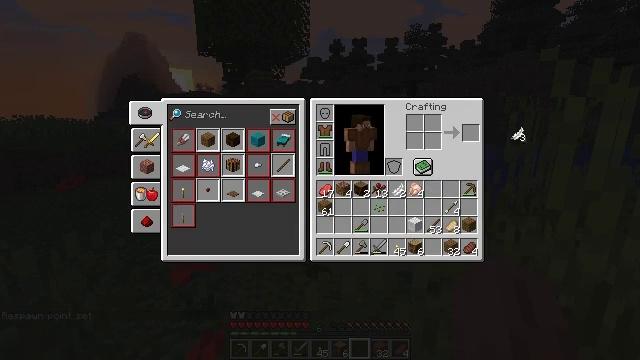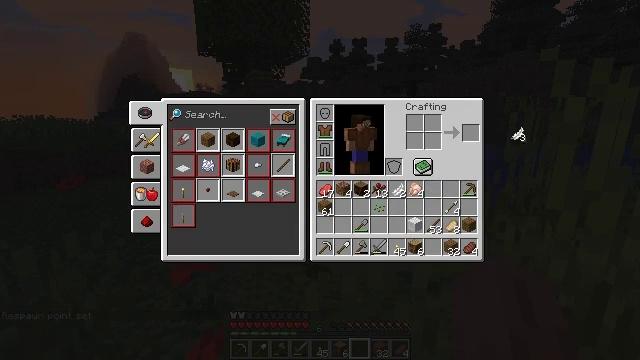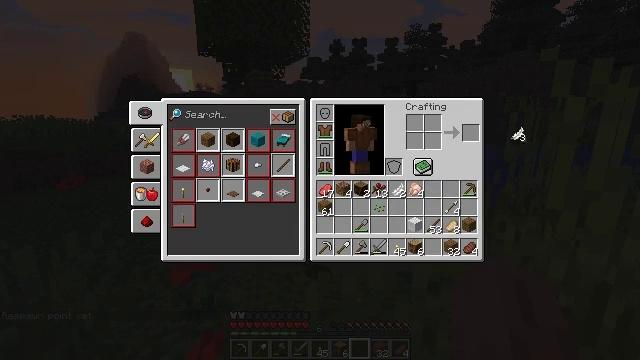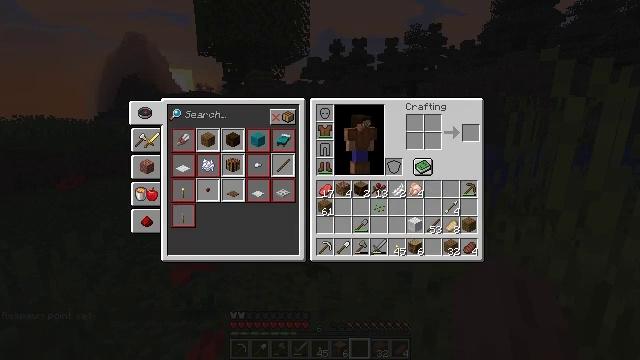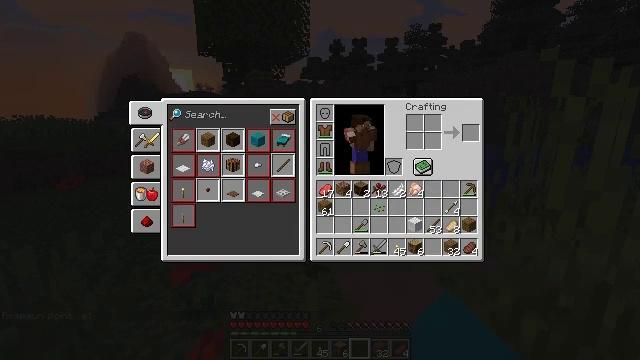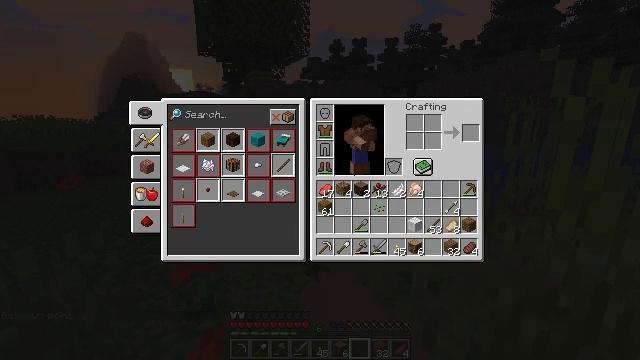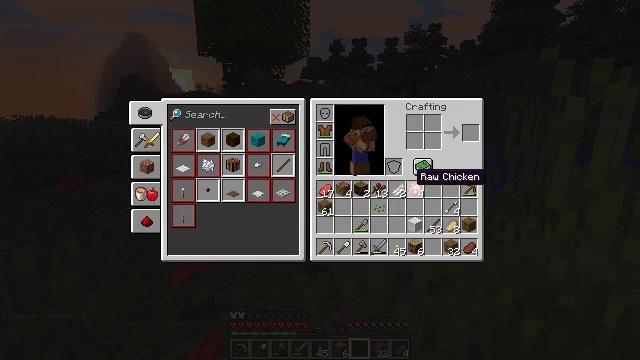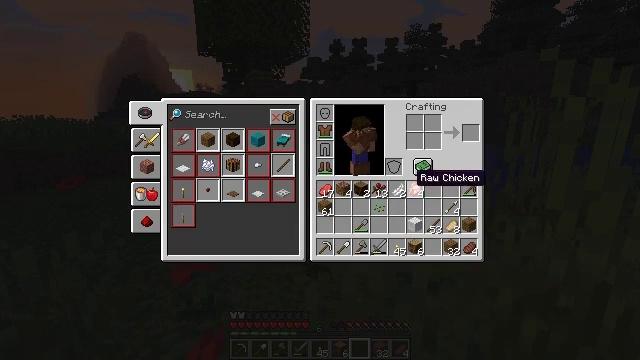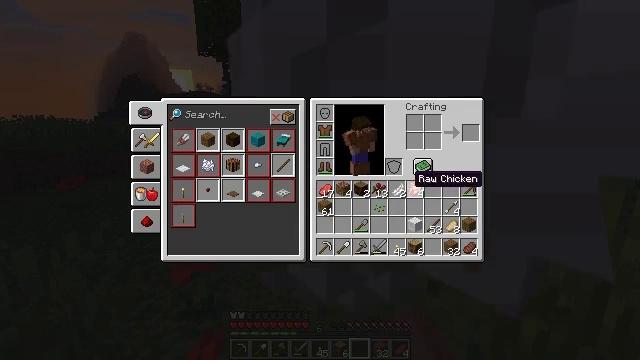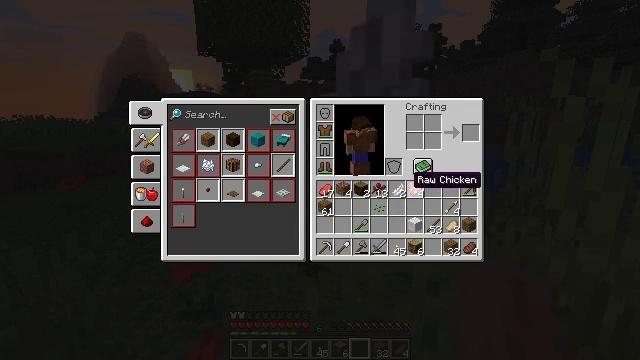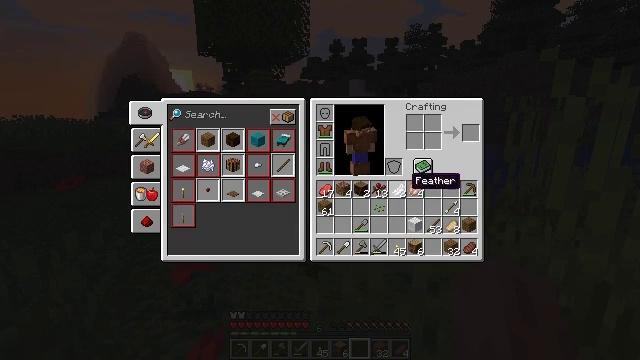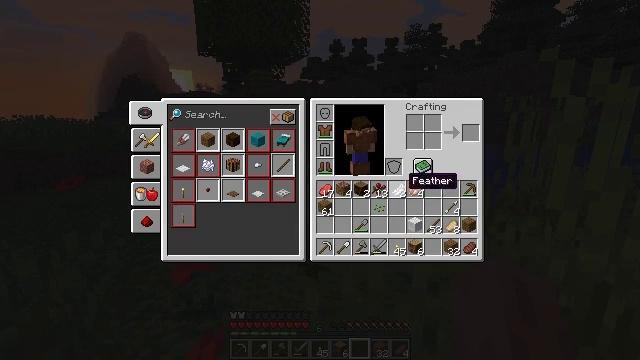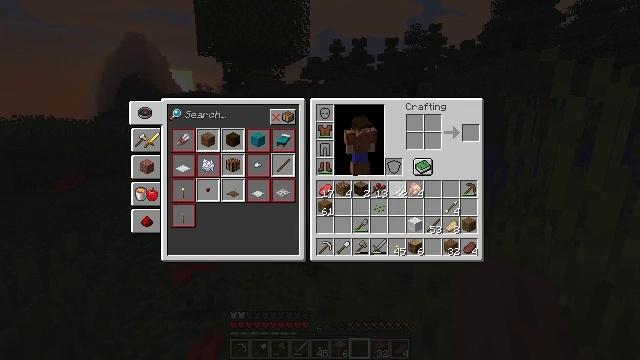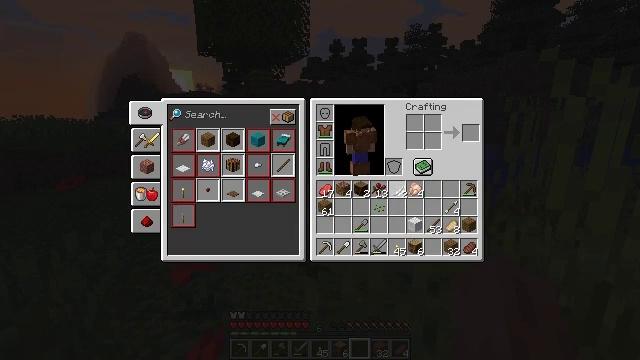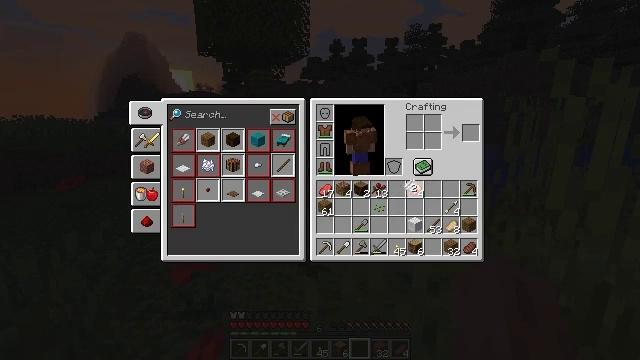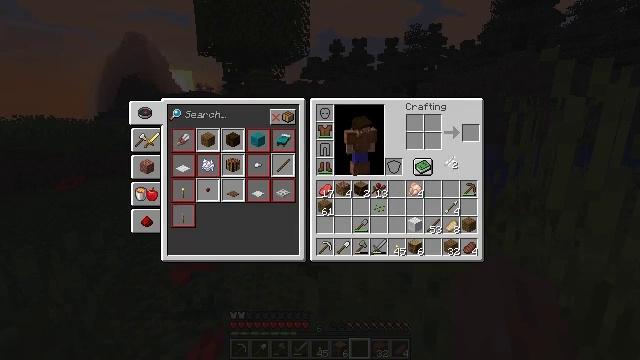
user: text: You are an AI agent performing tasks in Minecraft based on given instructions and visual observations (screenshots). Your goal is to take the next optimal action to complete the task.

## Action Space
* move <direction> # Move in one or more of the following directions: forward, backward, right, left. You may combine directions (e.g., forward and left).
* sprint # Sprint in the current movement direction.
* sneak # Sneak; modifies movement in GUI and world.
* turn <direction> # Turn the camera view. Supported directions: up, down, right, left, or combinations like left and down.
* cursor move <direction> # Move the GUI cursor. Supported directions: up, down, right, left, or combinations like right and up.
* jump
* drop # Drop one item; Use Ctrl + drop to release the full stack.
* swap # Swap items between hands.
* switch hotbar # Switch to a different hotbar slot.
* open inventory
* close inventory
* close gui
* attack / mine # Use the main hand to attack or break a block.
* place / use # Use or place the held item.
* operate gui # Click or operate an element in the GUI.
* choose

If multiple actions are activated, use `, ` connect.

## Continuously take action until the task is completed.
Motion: motion action
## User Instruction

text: Remove a feather from the inventory.
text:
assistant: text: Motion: operate gui
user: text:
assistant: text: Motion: operate gui
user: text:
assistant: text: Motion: cursor move left and down
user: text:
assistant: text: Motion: cursor move left and down
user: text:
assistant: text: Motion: cursor move left and down
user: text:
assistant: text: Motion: cursor move left and down
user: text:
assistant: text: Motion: no_op
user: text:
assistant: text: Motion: no_op
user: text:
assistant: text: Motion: no_op
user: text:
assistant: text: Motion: no_op
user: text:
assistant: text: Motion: no_op
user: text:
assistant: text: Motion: operate gui
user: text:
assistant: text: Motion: operate gui
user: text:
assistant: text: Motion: cursor move right and up, operate gui
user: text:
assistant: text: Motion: cursor move right and up
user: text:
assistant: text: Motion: cursor move right and up
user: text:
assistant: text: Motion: cursor move right, operate gui
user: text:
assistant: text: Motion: operate gui
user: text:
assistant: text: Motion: cursor move left, operate gui
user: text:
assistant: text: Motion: cursor move left and down
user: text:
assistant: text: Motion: cursor move left and down
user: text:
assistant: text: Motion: cursor move left and down
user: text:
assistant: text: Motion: cursor move left
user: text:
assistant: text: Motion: no_op
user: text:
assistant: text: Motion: cursor move left
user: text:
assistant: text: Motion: no_op
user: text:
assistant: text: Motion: no_op
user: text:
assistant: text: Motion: no_op
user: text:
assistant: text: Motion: no_op
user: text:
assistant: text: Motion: no_op